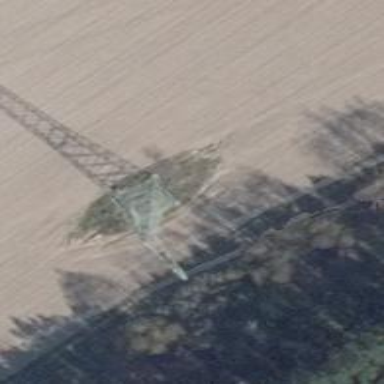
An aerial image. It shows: Power tower.